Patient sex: F
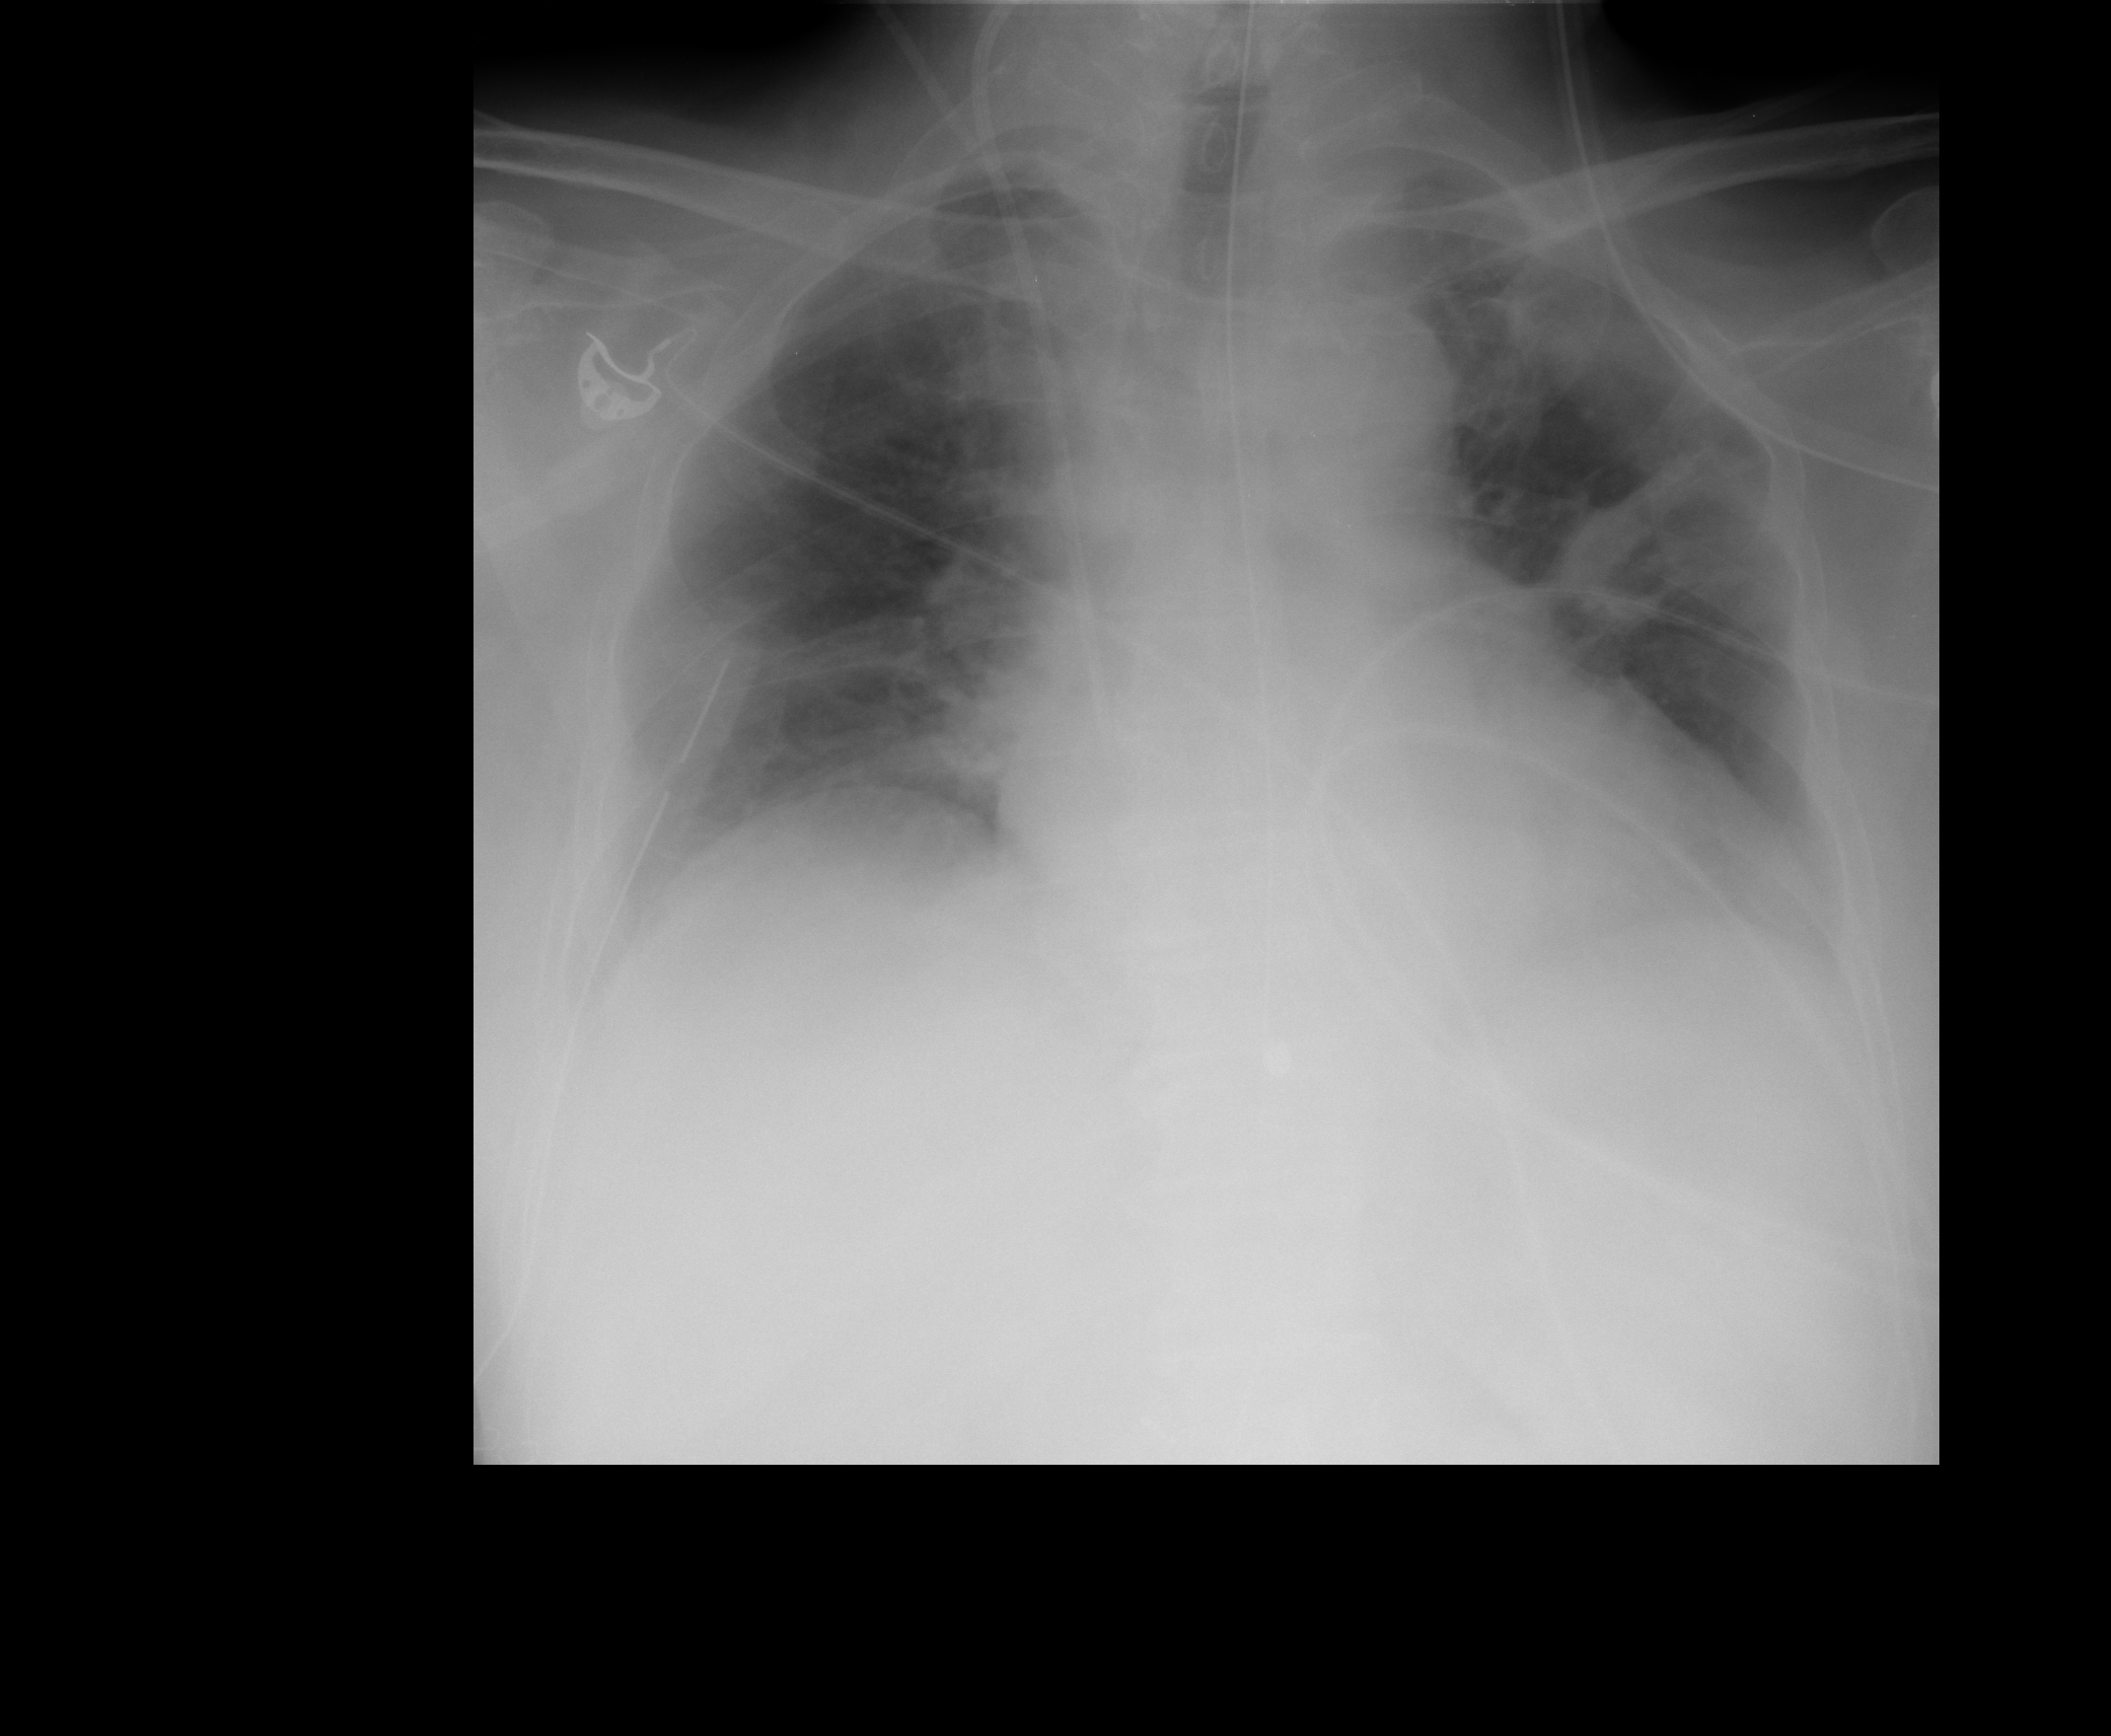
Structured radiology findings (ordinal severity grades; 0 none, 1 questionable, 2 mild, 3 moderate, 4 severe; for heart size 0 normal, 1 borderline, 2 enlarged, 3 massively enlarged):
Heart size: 0
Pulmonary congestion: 0
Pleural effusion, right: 0
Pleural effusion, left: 0
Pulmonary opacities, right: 0
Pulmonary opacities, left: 0
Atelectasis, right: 0
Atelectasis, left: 1